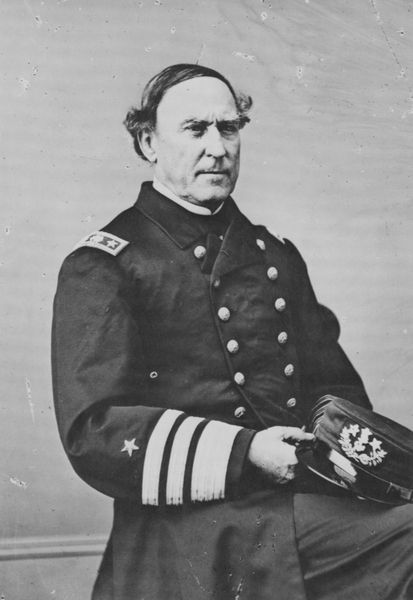
Titel: Admiral Farragut
Künstler: Mathew B. Brady
Schlagwörter: hand, mann, umhang, weiß, sitzen, frisur, grau, hintergrund, hut, mund, nase, ohr, profil, schwarz, stirn, blick, rock, alt, hemd, hose, jacke, mütze, wand, augen, falten, gesicht, kragen, bildnis, hände, portrait, porträt, haare, mantel, pose, sitzend, locke, locken, wangen, haltung, krieg, ernst, brauen, streifen, knöpfe, foto, fotografie, photographie, stern, sterne, militär, uniform, soldat, epauletten, abzeichen, manschetten, offizier, orden, photo, general, kapitän, marine, stulpen, sternen, befreiungskriege, zweireiher, cornal